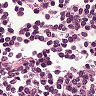
Metastatic tissue present: no